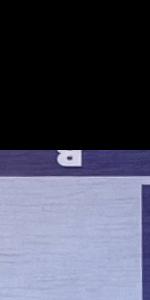
Label: Empty